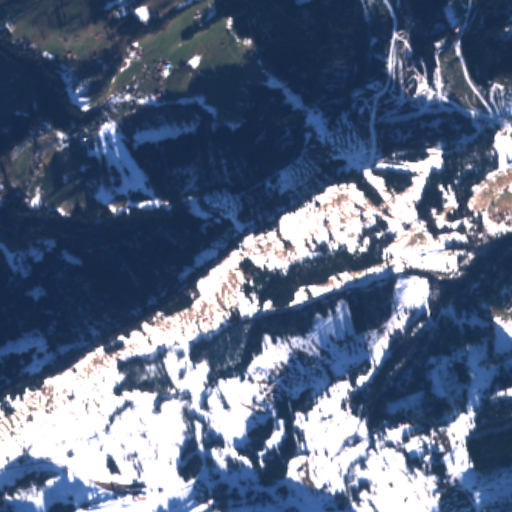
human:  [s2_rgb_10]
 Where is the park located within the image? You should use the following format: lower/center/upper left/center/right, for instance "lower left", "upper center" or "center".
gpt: The park is located in the upper left of the image.
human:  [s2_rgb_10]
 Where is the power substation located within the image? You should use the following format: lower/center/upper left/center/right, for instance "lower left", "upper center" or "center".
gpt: The power substation is located in the upper left of the image.
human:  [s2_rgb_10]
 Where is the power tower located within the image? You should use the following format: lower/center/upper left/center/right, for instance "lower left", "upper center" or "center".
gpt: There is no power tower in the image.